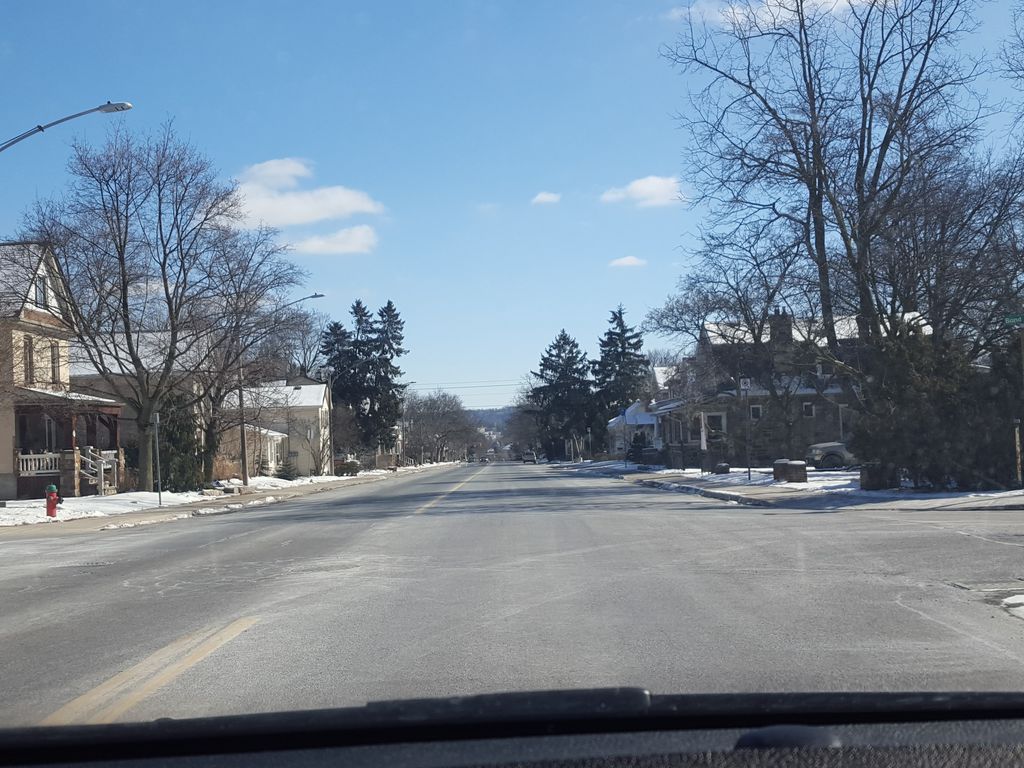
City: hamilton